七年级 · 度量几何学
数轴上点 $A, M, B$ 分别表示数 $a, a+b, b$, 那么下列运算结果一定是正数的是 $(\quad)$

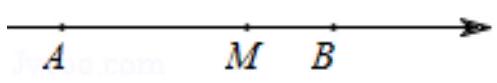
A. $a b$
B. $a-b$
C. $a+b$
D. $|a|-b$
答案: C
解析: 析】

【分析】

本题考查了数轴, 正数和负数, 绝对值, 关键是得到 $a<0, a+b>0, b>0$ 且 $|a|<|b|$.由数轴上点 $A, M, B$ 分别表示数 $a, a+b, b$, 由它们的位置可得 $a<0, a+b>0, b>0$ 且 $|a|<|b|$,再根据有理数的加法、减法和乘法运算的计算法则即可求解.

【解答】

解: 数轴上点 $A, M, B$ 分别表示数 $a, a+b, b$,

因为点 $M$ 在点 $A$, 点 $B$ 之间, 且 $M$ 表示的数为 $a+b$,
所以 $A, B$ 表示的数必为异号, 且 $a<0, b>0$,

又因为 $M$ 比较靠近点 $B$,

所以 $a+b>0,|a|<|b|$, 即 $|a|<b$,

所以 $a b<0, a-b<0, a+b>0,|a|-b<0$,

故运算结果一定是正数的是 $a+b$.

故选 $C$.